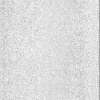
Atmospheric dust classification: dusty